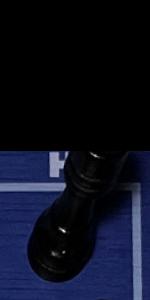
Label: Rook_Black